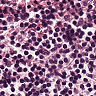
Metastatic tissue present: no